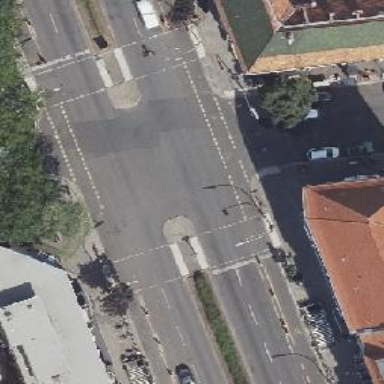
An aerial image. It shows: Marked red asphalt crossing on cycleway.